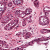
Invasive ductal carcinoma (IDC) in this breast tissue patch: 0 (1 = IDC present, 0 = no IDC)